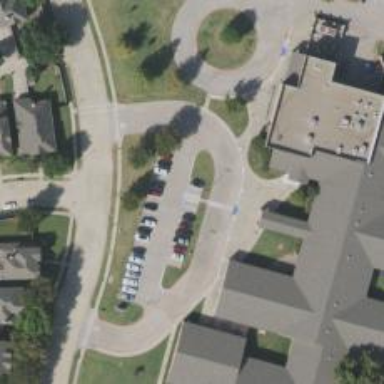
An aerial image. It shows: Parking space is available.